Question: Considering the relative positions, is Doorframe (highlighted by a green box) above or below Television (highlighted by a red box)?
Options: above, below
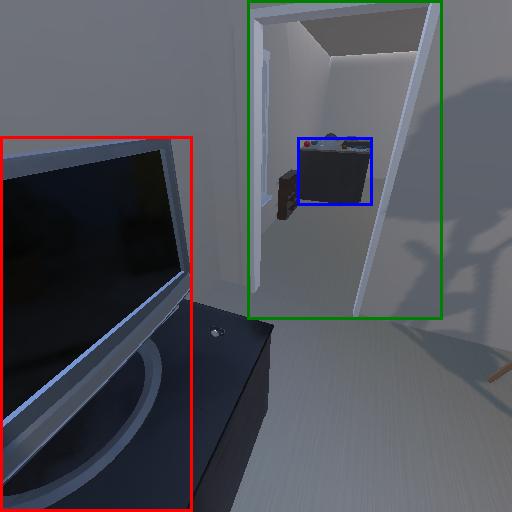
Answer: above